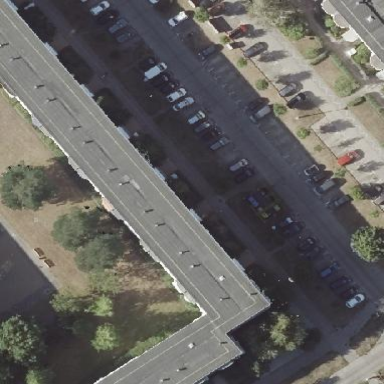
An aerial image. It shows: Street-side parking area with concrete surface.